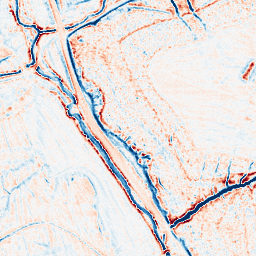
Category: edge_preserving
Decomposition family: anisotropic_diffusion
Decomposition parameters: iterations: 10
kappa: 10
gamma: 0.2
Upsampling method: cubic_mitchell
Upsampling parameters: scale: 8
Upsampling scale: 8